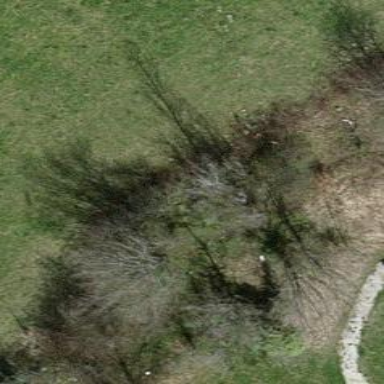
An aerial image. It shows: Broadleaved woodland area.